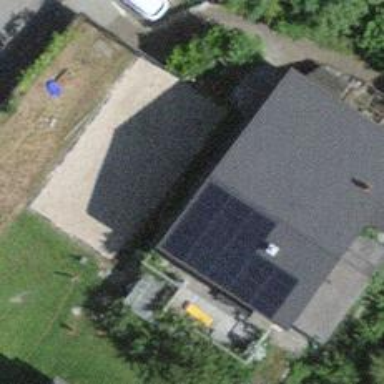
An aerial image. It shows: Solar power generator with photovoltaic panels.